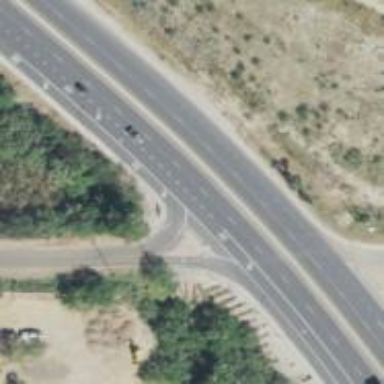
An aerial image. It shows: Trunk link highway.